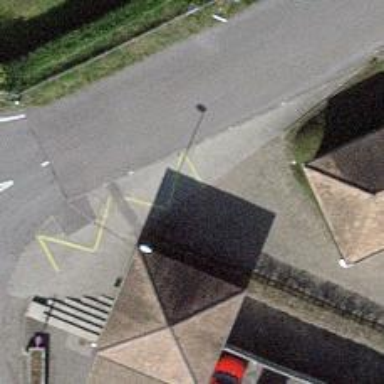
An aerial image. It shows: Bus stop with platform for public transport.